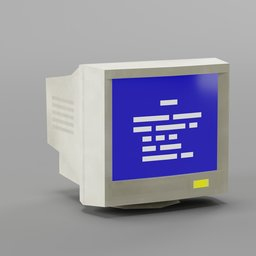
Label: electronics